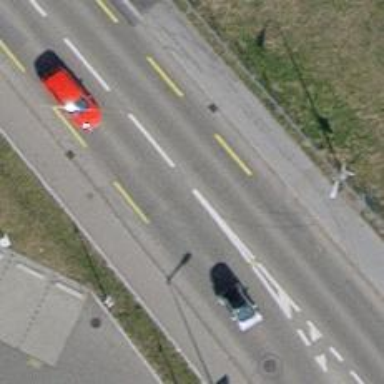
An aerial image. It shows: Primary road with asphalt surface. There is separate sidewalk.